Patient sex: M
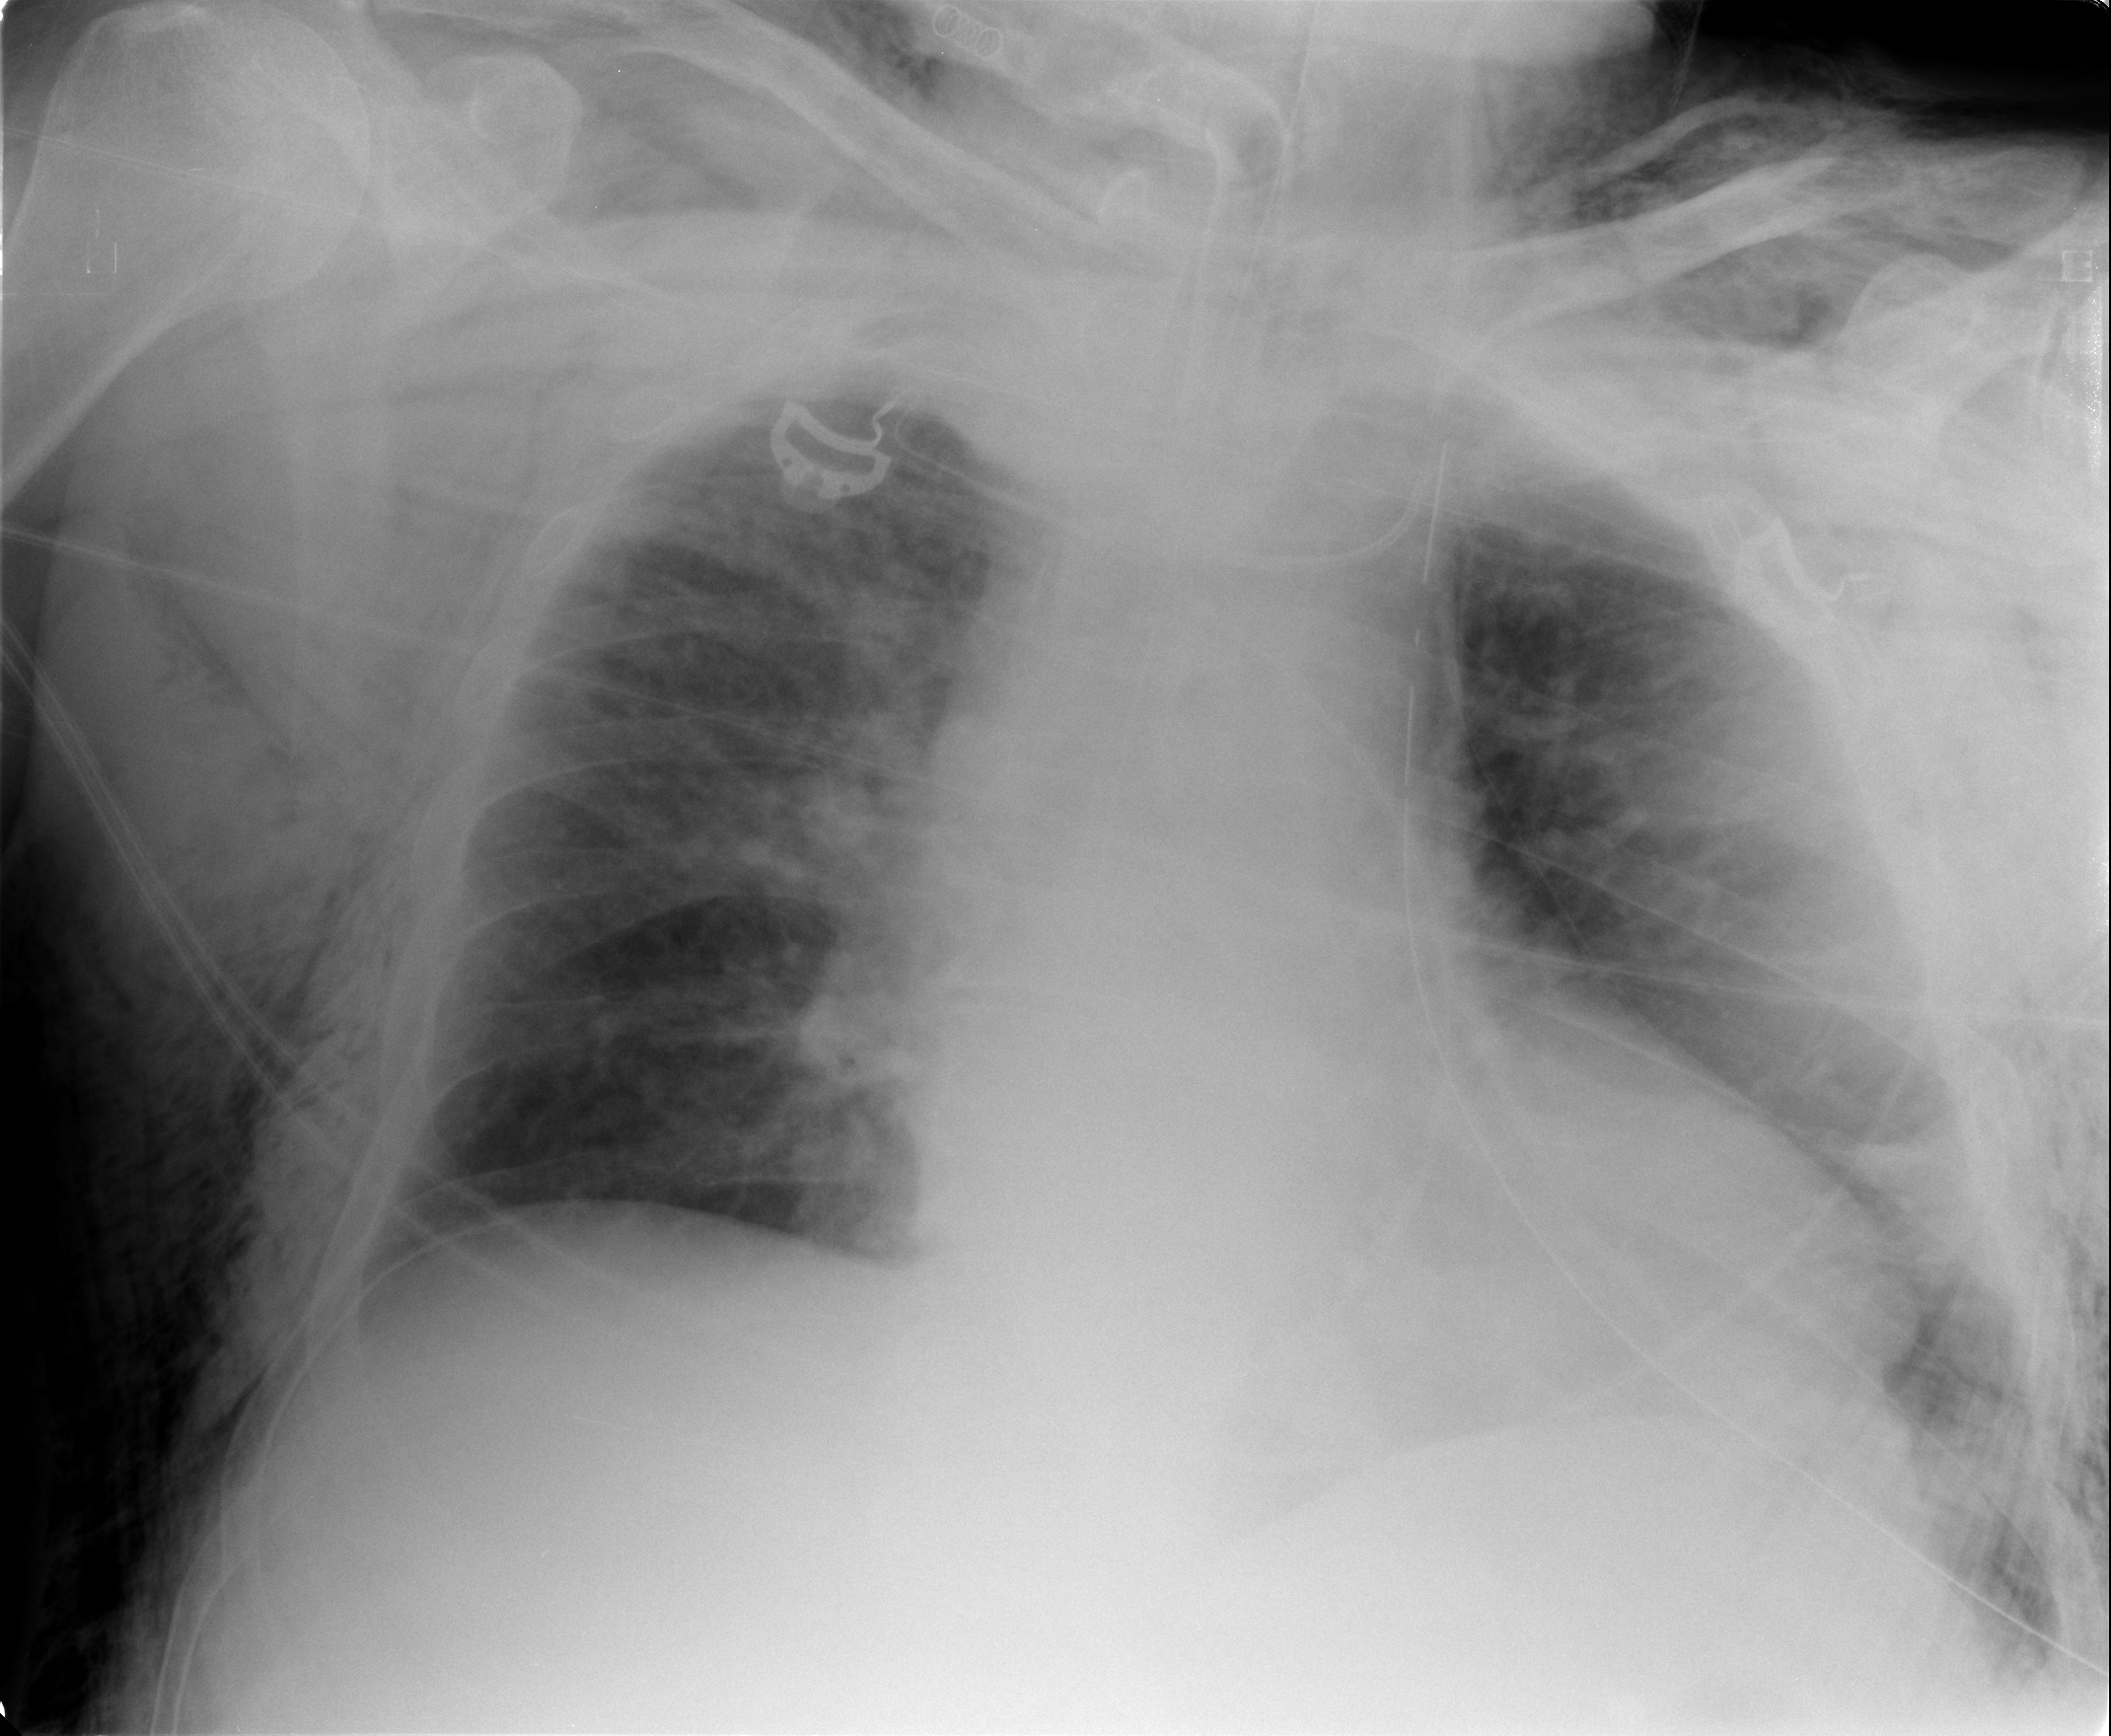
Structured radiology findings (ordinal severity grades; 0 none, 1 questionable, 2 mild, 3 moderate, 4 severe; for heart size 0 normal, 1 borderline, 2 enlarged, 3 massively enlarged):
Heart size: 2
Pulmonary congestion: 2
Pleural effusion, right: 0
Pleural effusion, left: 0
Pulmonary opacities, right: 2
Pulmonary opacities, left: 2
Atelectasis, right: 0
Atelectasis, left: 0